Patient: sex M, age 46
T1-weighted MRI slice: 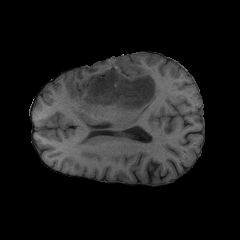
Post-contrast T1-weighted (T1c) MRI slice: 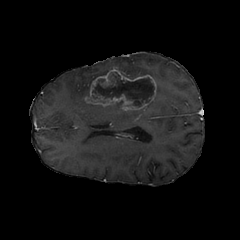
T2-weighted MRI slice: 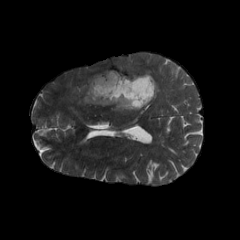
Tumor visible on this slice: yes
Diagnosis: Glioblastoma, IDH-wildtype
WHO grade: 4